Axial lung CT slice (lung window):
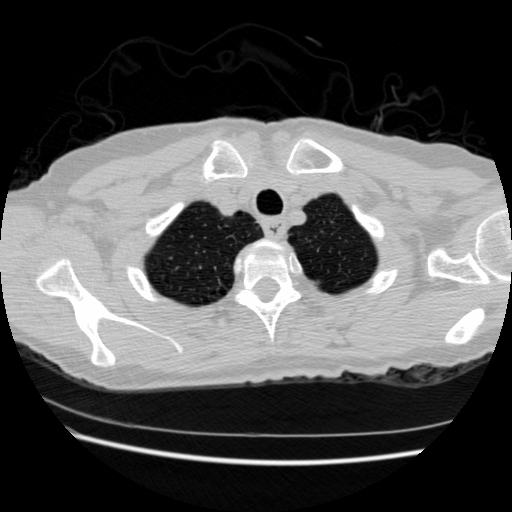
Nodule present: no